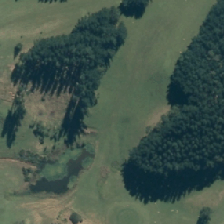
Land cover: urban_parkland